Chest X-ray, AP view. Patient: 48 years old, sex F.
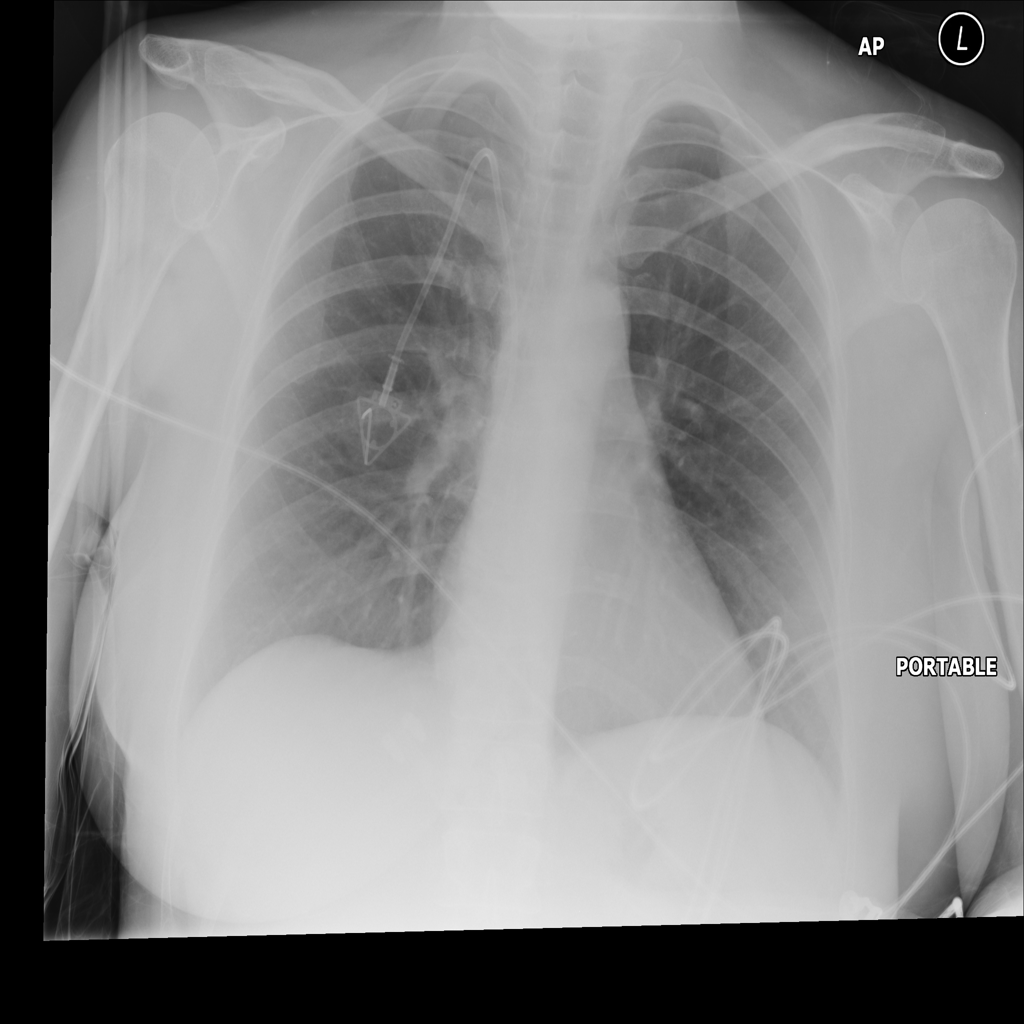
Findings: No Finding